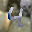
Label: 4